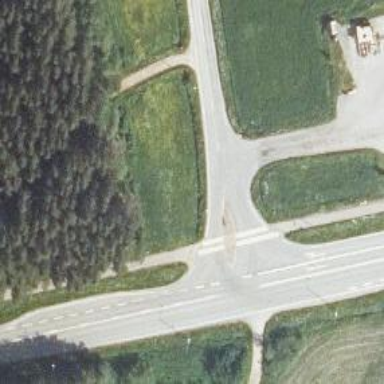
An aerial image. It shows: Uncontrolled crossing with central island on the road.